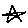
Label: star